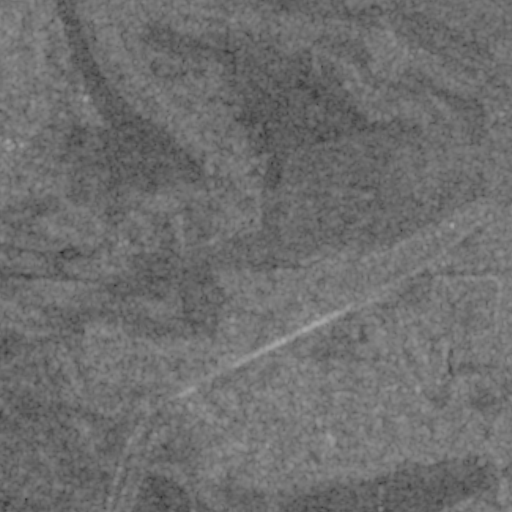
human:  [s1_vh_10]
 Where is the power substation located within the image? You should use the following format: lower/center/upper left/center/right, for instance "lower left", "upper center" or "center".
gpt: The power substation is located in the lower left of the image.
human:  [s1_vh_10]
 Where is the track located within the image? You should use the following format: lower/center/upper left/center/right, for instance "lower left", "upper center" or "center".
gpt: There is no track in the image.

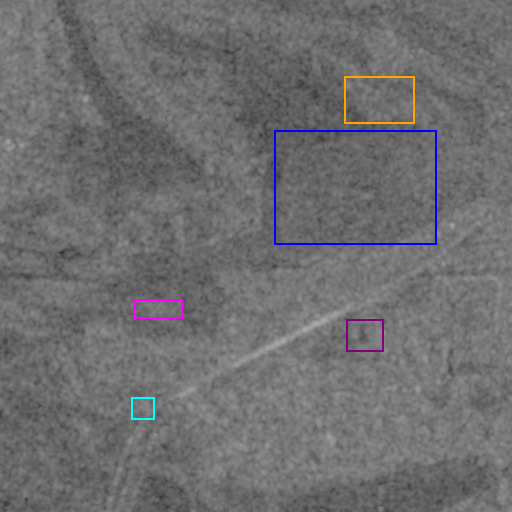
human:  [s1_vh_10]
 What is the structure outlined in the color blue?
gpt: The structure outlined in blue is a crop field.
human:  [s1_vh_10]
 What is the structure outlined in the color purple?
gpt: The structure outlined in purple is a landfill.
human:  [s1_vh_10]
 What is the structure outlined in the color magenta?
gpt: The structure outlined in magenta is a park.
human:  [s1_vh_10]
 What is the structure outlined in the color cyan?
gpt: The structure outlined in cyan is a power substation.
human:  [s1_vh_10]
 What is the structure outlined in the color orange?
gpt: The structure outlined in orange is a quarry.
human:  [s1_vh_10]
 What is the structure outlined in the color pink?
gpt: There is no pink outline.